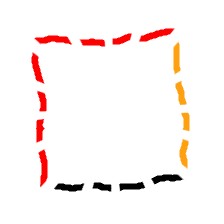
Shape: square